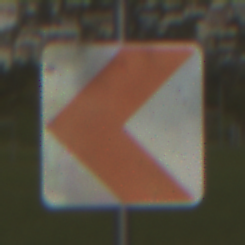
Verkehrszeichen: RichtungstafelnInKurvenKleinRechts
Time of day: MorningAfternoon
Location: Outdoor (Suburban)
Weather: PartlyCloudy
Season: NotSpecified
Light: Natural